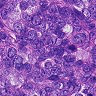
Metastatic tissue present: yes